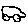
Label: car